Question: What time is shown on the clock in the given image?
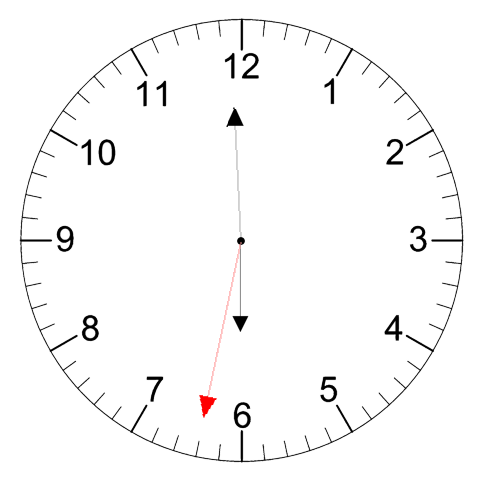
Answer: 05:59:32